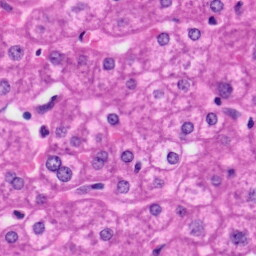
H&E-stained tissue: Liver